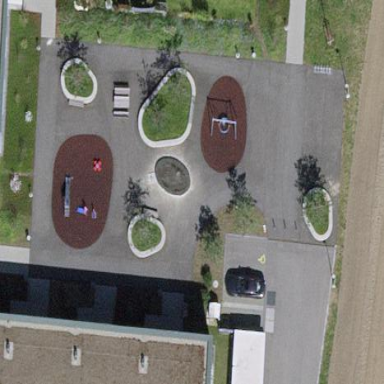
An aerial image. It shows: Playground area for leisure activities on the land.